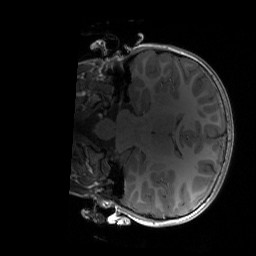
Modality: T1w
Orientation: coronal
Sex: female
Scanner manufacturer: siemens
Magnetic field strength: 3 T
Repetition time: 1.9 s
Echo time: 0.00243 s